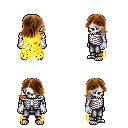
a pixel art fantasy rpg character, male body template, skeleton, yellow tattered cape, metal pants, brown swoop hairstyle, white cloth bracers, four views (front, back, left, right), 2x2 character sprite sheet, small pixel art, hard edges, no anti-aliasing